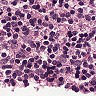
Metastatic tissue present: yes